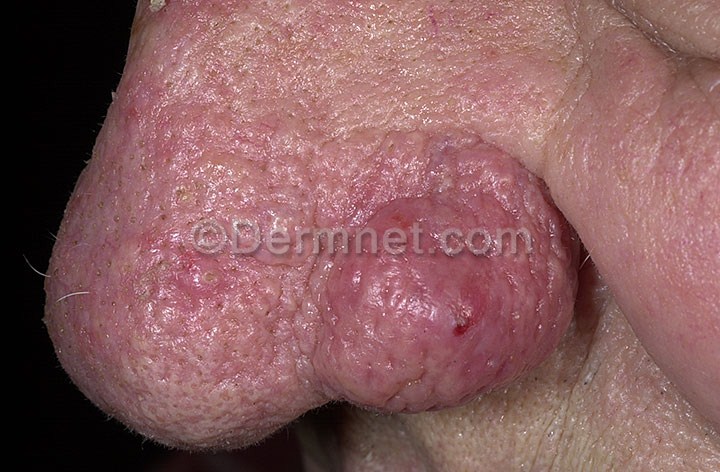
Disease: Acne and Rosacea Photos